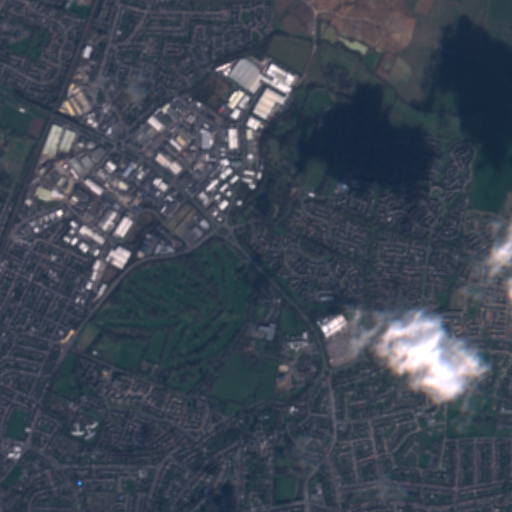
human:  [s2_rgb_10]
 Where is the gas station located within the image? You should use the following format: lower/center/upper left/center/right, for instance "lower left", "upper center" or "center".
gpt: The gas station is located in the center of the image.
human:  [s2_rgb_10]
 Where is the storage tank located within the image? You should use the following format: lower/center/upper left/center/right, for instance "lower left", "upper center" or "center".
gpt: The storage tank is located in the center left of the image.
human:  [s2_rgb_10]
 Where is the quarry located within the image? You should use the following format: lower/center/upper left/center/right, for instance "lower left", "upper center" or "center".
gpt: There is no quarry in the image.